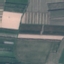
Label: PermanentCrop